Interaction volume radius: 10 \u00c5
Interaction volume height: 20 \u00c5
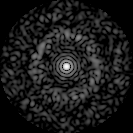
Disorder parameter: 0.8462